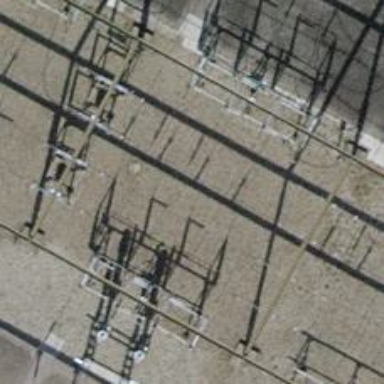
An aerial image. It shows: Busbar power line.